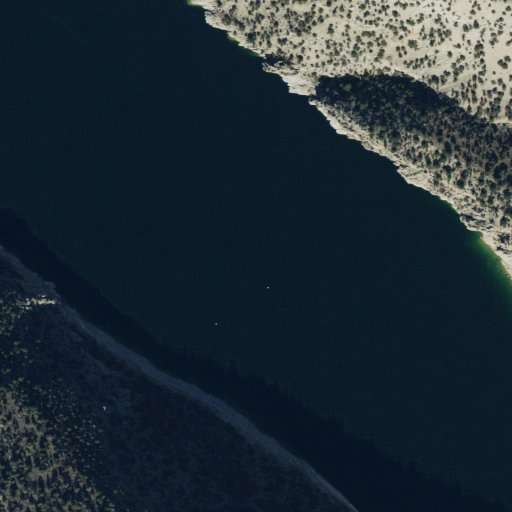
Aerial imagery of valley in Utah named Horseshoe Canyon containing open water, shrub, and evergreen forest